Question: I have to create table by clicking button where as table contains columns and rows specified by user. After that,we have to fill each table cell by performing onclick with the color listed in the drop down list menu.
The below code snippet is to create table with user's input. I don't know to proceed further. How to perform this ?

'''
<!DOCTYPE html PUBLIC "-//W3C//DTD HTML 4.01 Transitional//EN" "http://www.w3.org/TR/html4/loose.dtd">
<html>
<head>
<style>
.highlighted {
background: red;
}
table{
width:500px;
height:500px;
}
table td{
padding:10px;
margin:10px;
border:1px solid #ccc;
}
table tr{
height:100px;
}
</style>
<meta http-equiv="Content-Type" content="text/html; charset=ISO-8859-1">
<script src="https://ajax.googleapis.com/ajax/libs/jquery/1.11.1/jquery.min.js"></script>
<script>
function createTable(){
mytable = $('<table></table>').attr({ id: "basicTable" });
var rows = new Number($("#rows").val());
var cols = new Number($("#columns").val());
var tr = [];
for (var i = 0; i < rows; i++) {
var row = $('<tr></tr>').attr({ class: ["class1", "class2", "class3"].join(' ') }).appendTo(mytable);
for (var j = 0; j < cols; j++) {
$('<td></td>').text("").appendTo(row);
}
}
console.log("TTTTT:"+mytable.html());
mytable.appendTo("#matrixTableId");
}
</script>
</head>
<body>
Enter Rows <input type='text' id='rows'><br>
Enter Cols <input type='text' id='columns'><br>
<input type="button" onclick="createTable();" name="save" value="Form Matrix" /><br>
Choose Color: <select id="dropDown">
<option value="red">Red</option>
<option value="green">Green</option>
<option value="blue">Blue</option>
<option value="yellow">Yellow</option>
</select>
<br><br>
<div id="matrixTableId">
</div>
</body>
</html>
'''
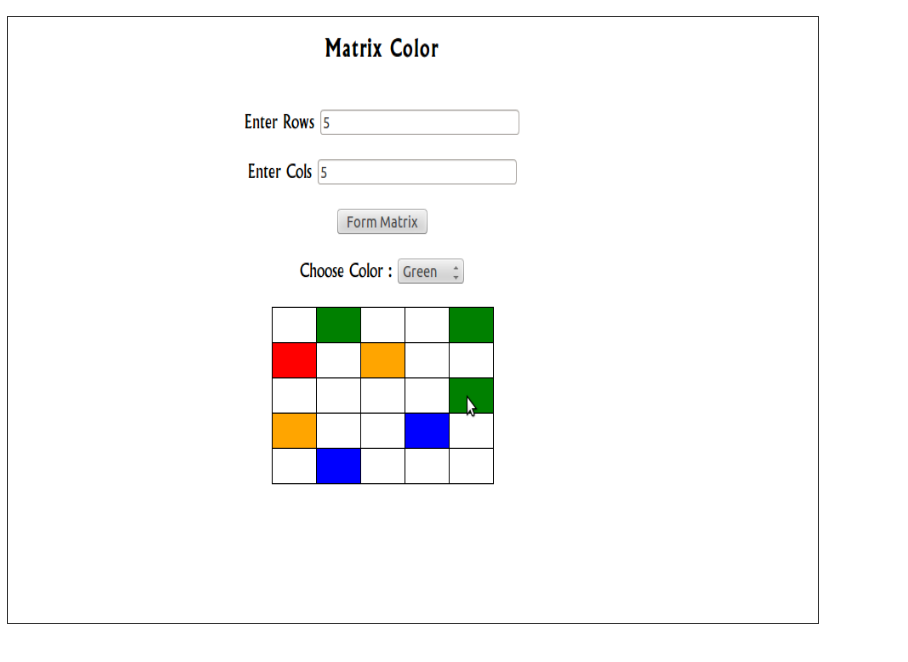
Answer: Try this : You can add a click event handler for all 'td' and set background-color as a value from dropDown.
'''
<!DOCTYPE html PUBLIC "-//W3C//DTD HTML 4.01 Transitional//EN" "http://www.w3.org/TR/html4/loose.dtd">
<html>
<head>
<style>
.highlighted {
background: red;
}
table{
width:500px;
height:500px;
}
table td{
padding:10px;
margin:10px;
border:1px solid #ccc;
}
table tr{
height:100px;
}
</style>
<meta http-equiv="Content-Type" content="text/html; charset=ISO-8859-1">
<script src="https://ajax.googleapis.com/ajax/libs/jquery/1.11.1/jquery.min.js"></script>
<script>
function createTable(){
mytable = $('<table></table>').attr({ id: "basicTable" });
var rows = new Number($("#rows").val());
var cols = new Number($("#columns").val());
var tr = [];
for (var i = 0; i < rows; i++) {
var row = $('<tr></tr>').attr({ class: ["class1", "class2", "class3"].join(' ') }).appendTo(mytable);
for (var j = 0; j < cols; j++) {
$('<td></td>').text("").appendTo(row);
}
}
console.log("TTTTT:"+mytable.html());
mytable.appendTo("#matrixTableId");
}
$(function(){
$(document).on("click","table tr td", function(){
var color = $('#dropDown').val();
$(this).css('background-color', color);
});
});
</script>
</head>
<body>
Enter Rows <input type='text' id='rows'><br>
Enter Cols <input type='text' id='columns'><br>
<input type="button" onclick="createTable();" name="save" value="Form Matrix" /><br>
Choose Color: <select id="dropDown">
<option value="red">Red</option>
<option value="green">Green</option>
<option value="blue">Blue</option>
<option value="yellow">Yellow</option>
</select>
<br><br>
<div id="matrixTableId">
</div>
</body>
</html>
'''